Aerial crown-view tile of a tropical tree (Barro Colorado Island, Panama), acquired 20241216:
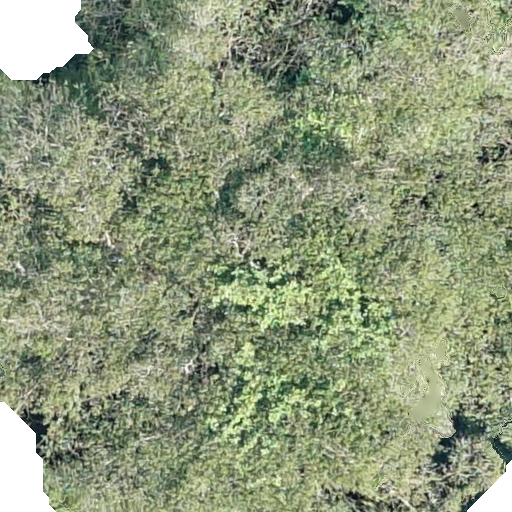
Species: Hura crepitans
GBIF accepted scientific name: Hura crepitans
Crown area: 525.11 m²